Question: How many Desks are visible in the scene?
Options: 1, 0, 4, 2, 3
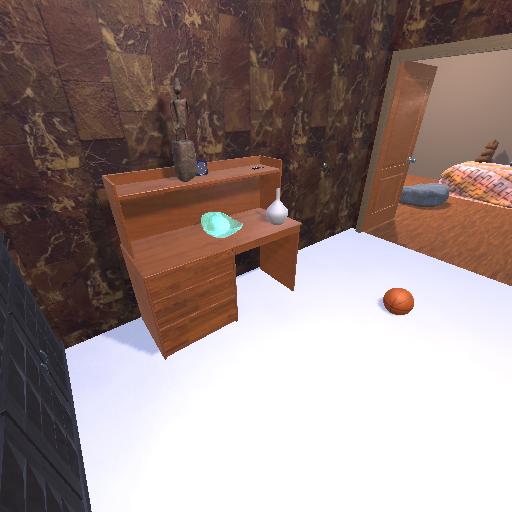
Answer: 1